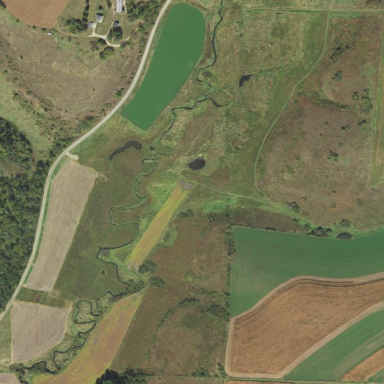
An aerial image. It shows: Nature reserve with grasslands that resemble prairie.